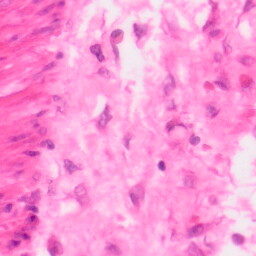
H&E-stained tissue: Colon